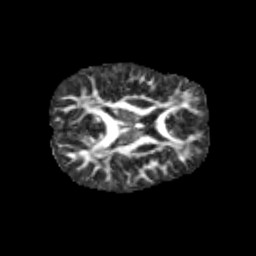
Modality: FA
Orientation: axial
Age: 9
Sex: male
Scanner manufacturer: siemens
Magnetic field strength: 3 T
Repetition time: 3.8 s
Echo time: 0.07 s